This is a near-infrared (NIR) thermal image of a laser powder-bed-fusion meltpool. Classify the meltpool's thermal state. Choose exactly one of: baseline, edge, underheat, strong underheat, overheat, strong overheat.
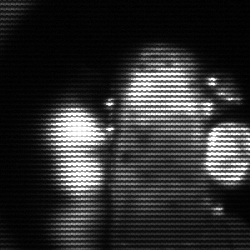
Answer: strong underheat